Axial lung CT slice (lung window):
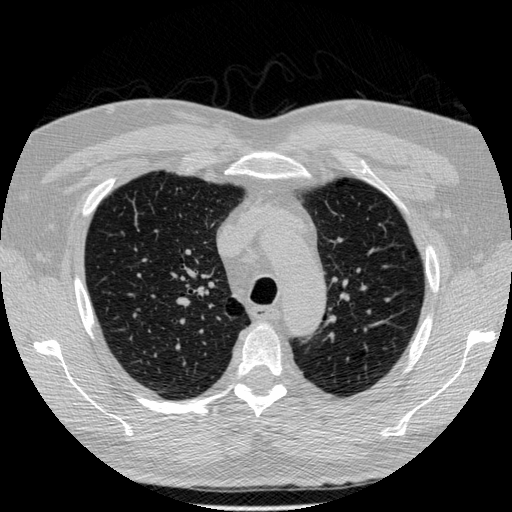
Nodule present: no